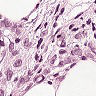
Metastatic tissue present: yes